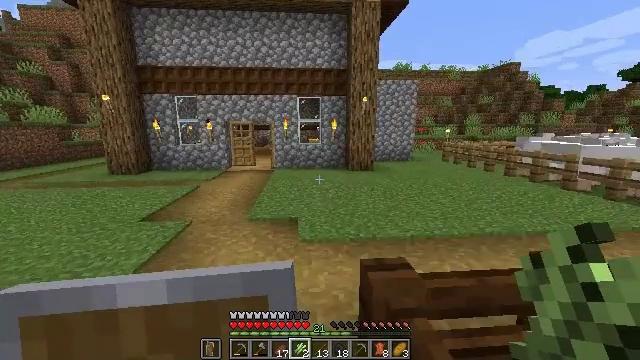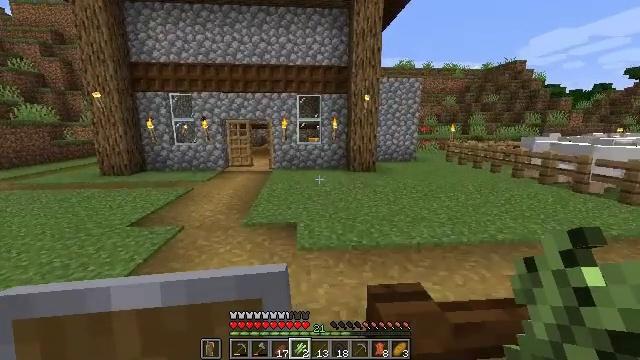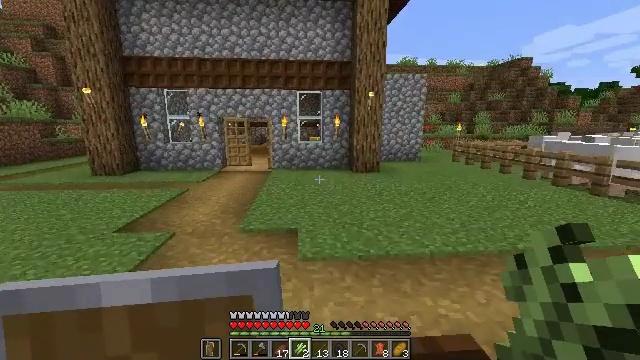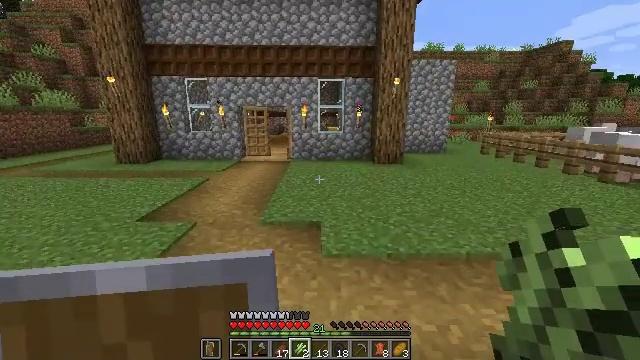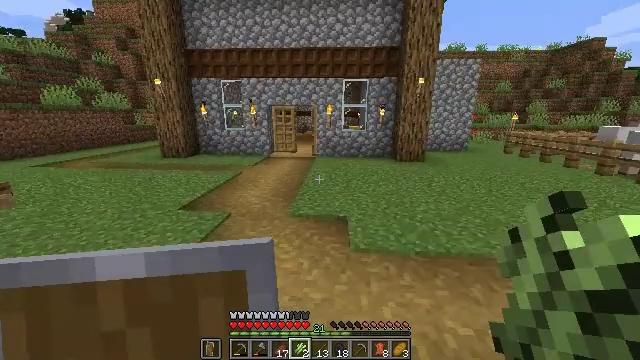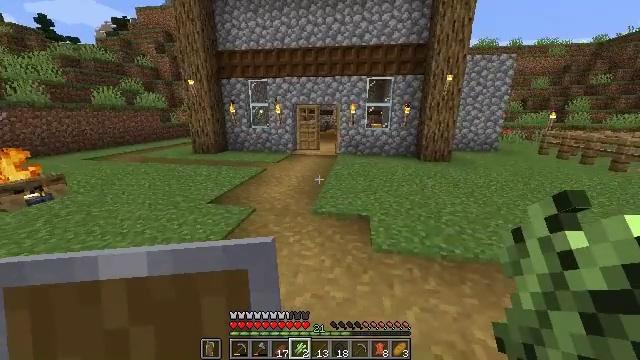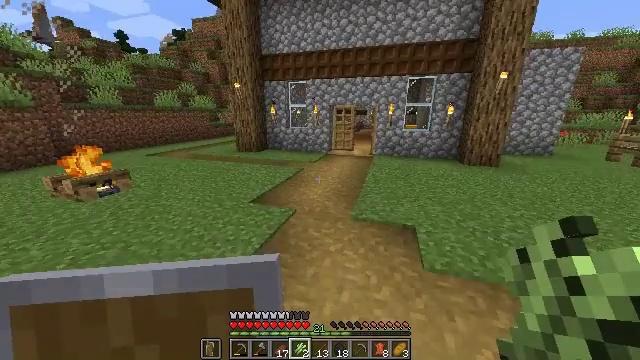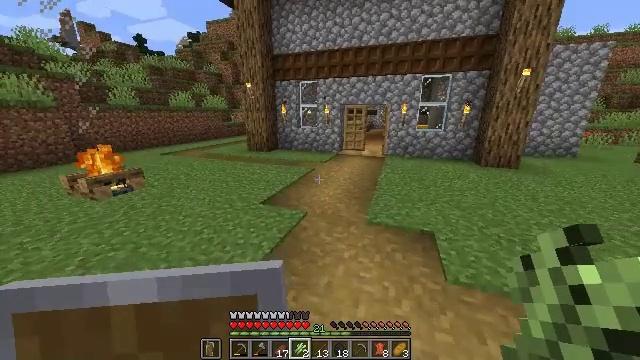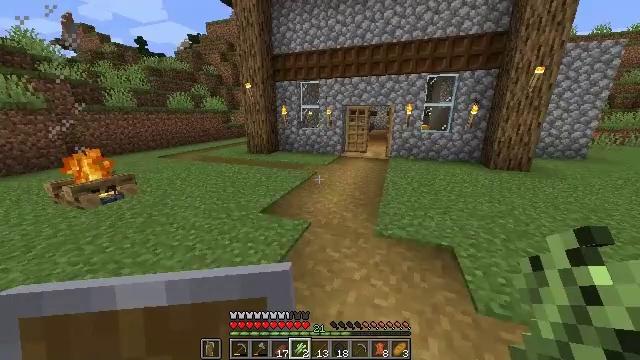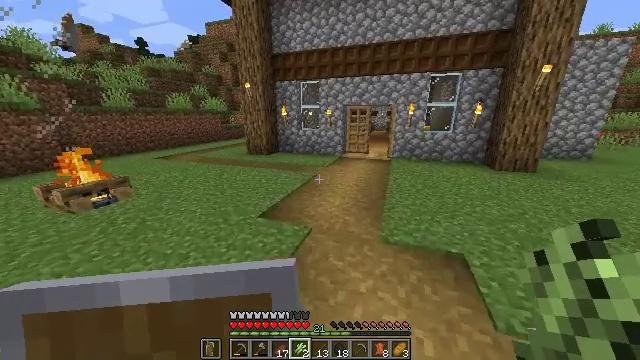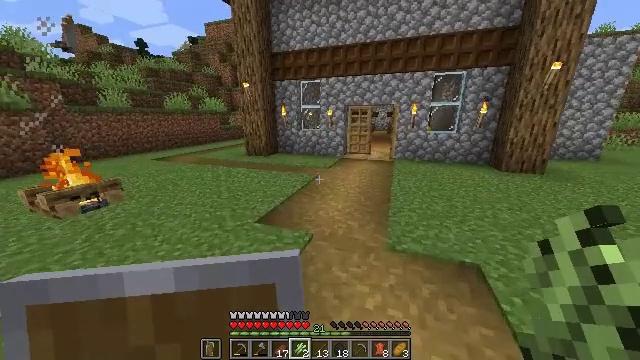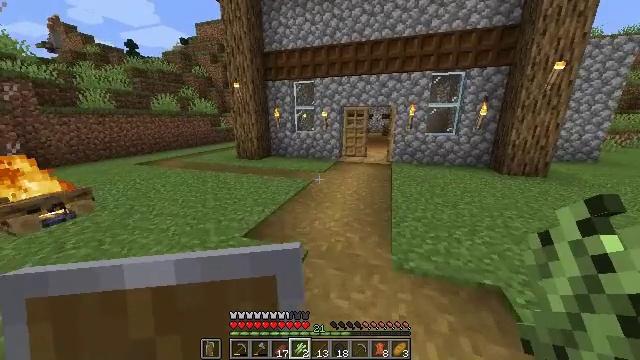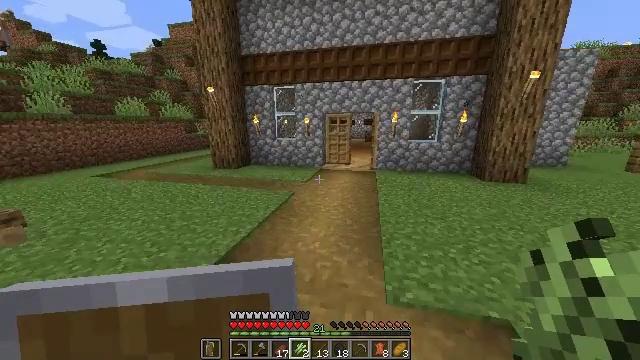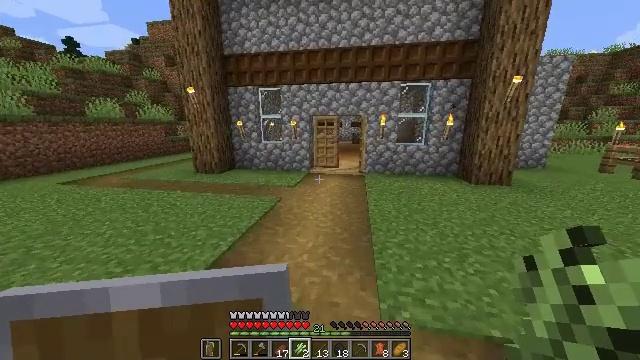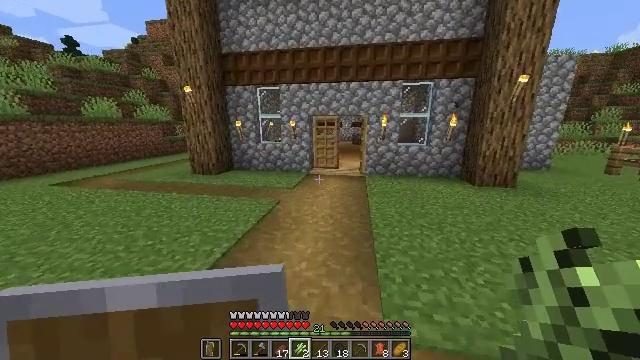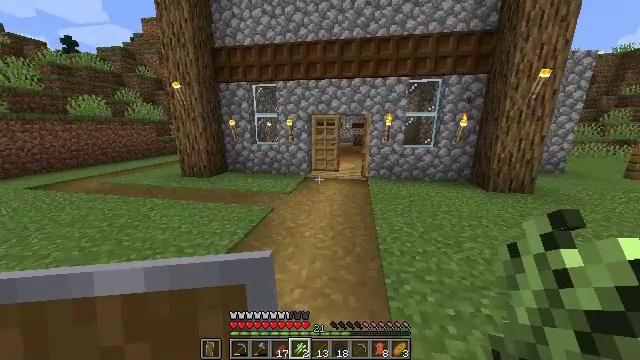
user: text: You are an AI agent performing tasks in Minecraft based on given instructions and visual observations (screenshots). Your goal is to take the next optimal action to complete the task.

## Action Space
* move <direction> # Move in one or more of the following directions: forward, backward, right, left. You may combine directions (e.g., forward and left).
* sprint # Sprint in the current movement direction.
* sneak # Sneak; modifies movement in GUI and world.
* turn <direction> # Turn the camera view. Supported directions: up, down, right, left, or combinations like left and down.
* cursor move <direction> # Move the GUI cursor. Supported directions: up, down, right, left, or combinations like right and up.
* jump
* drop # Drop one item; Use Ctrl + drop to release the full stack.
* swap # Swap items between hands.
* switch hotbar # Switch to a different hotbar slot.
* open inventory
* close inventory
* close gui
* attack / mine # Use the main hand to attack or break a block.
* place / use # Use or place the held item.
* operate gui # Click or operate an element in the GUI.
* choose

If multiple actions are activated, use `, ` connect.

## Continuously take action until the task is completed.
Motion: motion action
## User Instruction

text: Utilize the crafting table to make paper.
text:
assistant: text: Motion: move forward, sprint
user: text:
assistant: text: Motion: move forward and move left, sprint
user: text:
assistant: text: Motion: move forward and move left, sprint, turn left and down
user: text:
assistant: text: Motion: move forward and move left, sprint, turn left and down
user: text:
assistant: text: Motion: move forward and move left, sprint, turn left
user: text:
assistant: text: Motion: move forward, sprint, turn left
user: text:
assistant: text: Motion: move forward, sprint, turn left
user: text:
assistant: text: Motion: move forward, sprint
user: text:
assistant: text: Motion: move forward, sprint
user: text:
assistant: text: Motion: move forward, sprint
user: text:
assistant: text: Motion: move forward, sprint, turn right
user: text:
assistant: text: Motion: move forward, sprint, turn right and up
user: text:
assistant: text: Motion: move forward, sprint, turn right
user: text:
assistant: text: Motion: move forward, sprint
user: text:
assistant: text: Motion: move forward, sprint
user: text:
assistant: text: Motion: move forward, sprint
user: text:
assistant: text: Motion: move forward, sprint
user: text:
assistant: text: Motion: move forward, turn right
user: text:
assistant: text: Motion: move forward
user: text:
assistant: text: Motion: move forward
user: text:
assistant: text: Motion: move forward, open inventory
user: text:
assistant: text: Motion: move forward, open inventory
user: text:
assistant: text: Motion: move forward, open inventory
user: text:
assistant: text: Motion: no_op
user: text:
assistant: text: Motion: no_op
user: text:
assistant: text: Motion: no_op
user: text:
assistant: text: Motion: no_op
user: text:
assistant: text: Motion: no_op
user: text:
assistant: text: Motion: cursor move right
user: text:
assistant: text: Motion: cursor move right